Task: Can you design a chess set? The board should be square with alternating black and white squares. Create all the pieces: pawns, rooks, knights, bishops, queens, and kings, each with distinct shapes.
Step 5360:
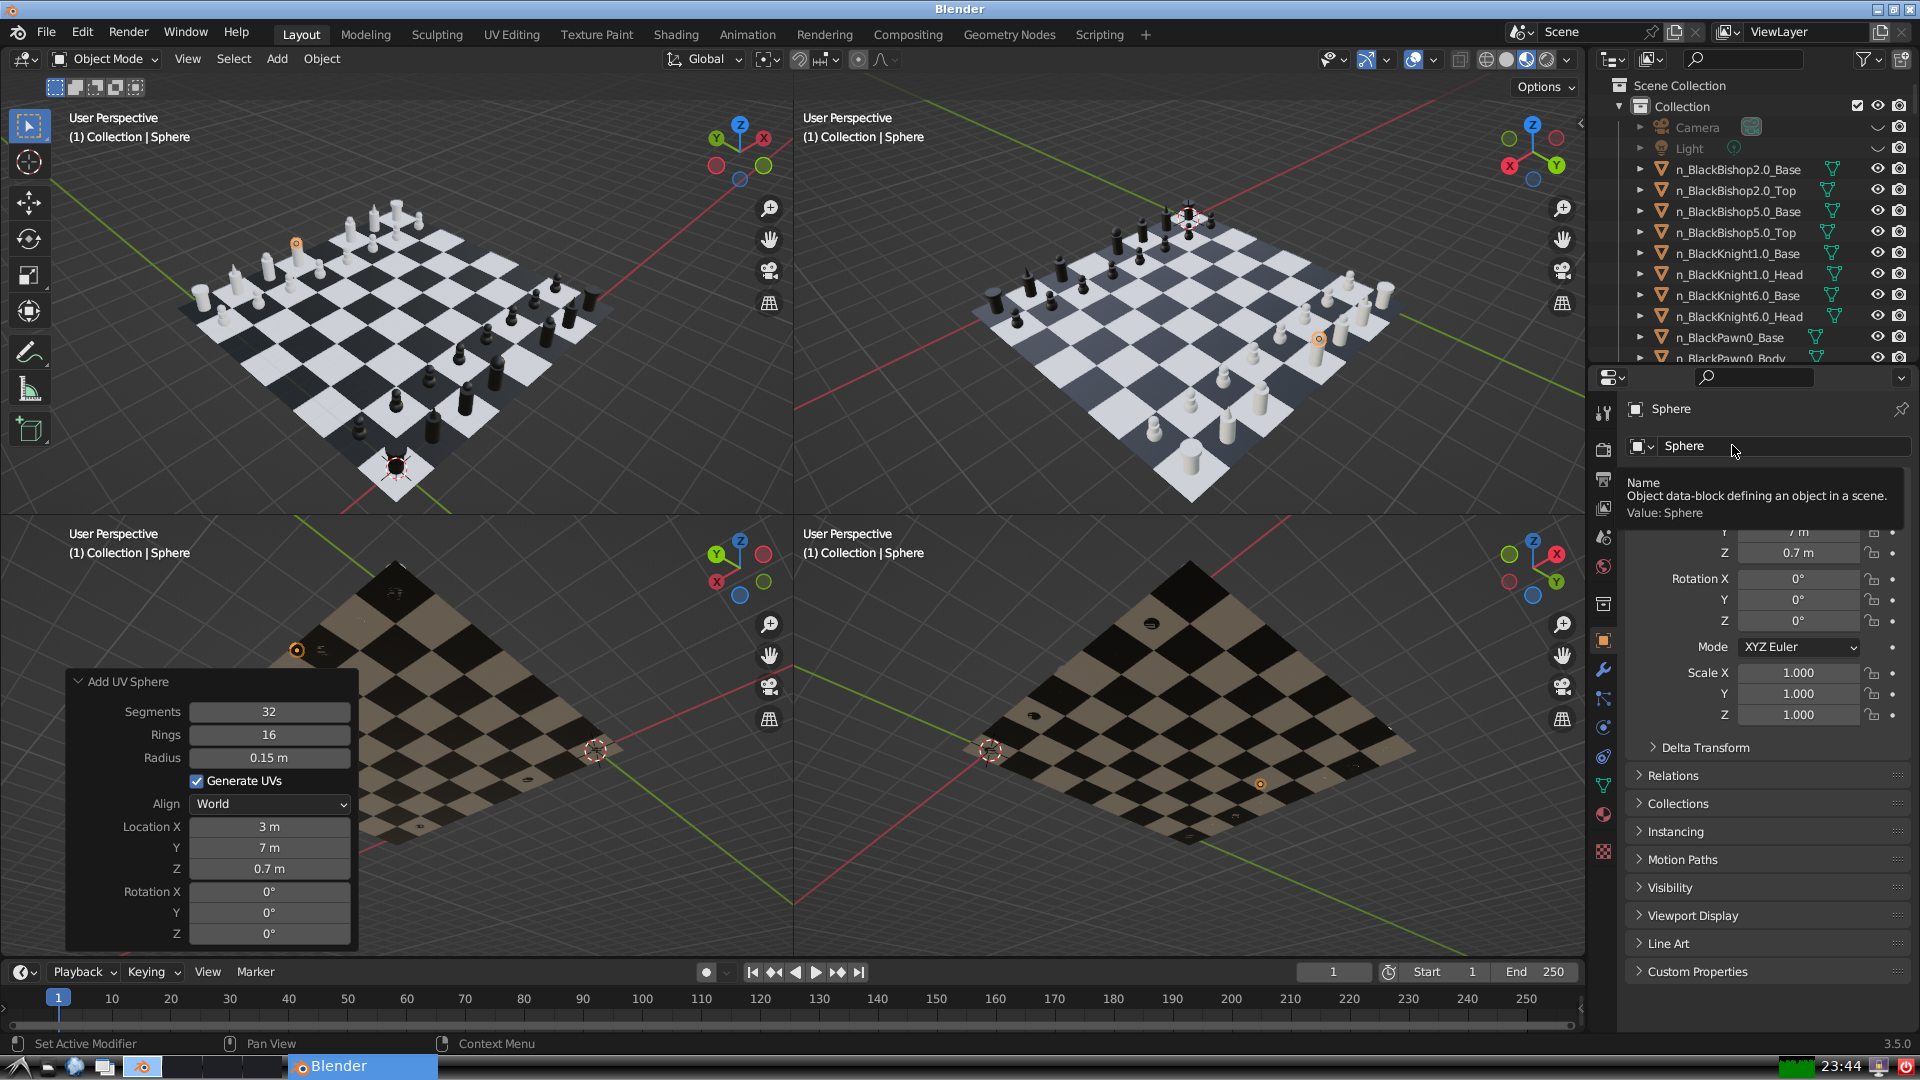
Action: click: no